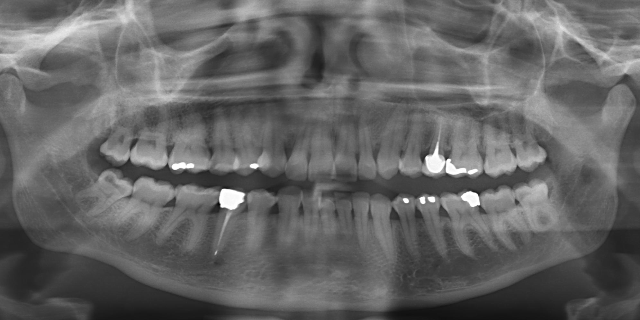
adult